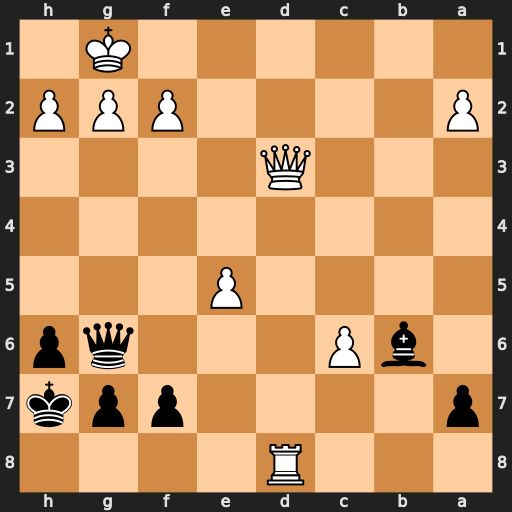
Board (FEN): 3R4/p4ppk/1bP3qp/4P3/8/3Q4/P4PPP/6K1
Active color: b
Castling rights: -
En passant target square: -
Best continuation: Bxd8 Qxg6+ Kxg6